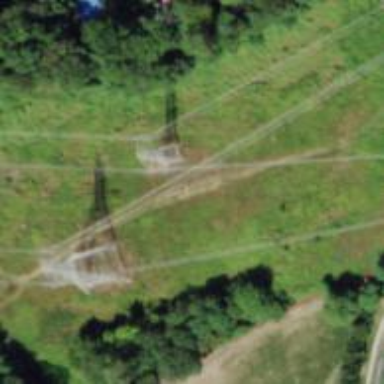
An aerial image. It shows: Lattice structure tower used for power distribution.